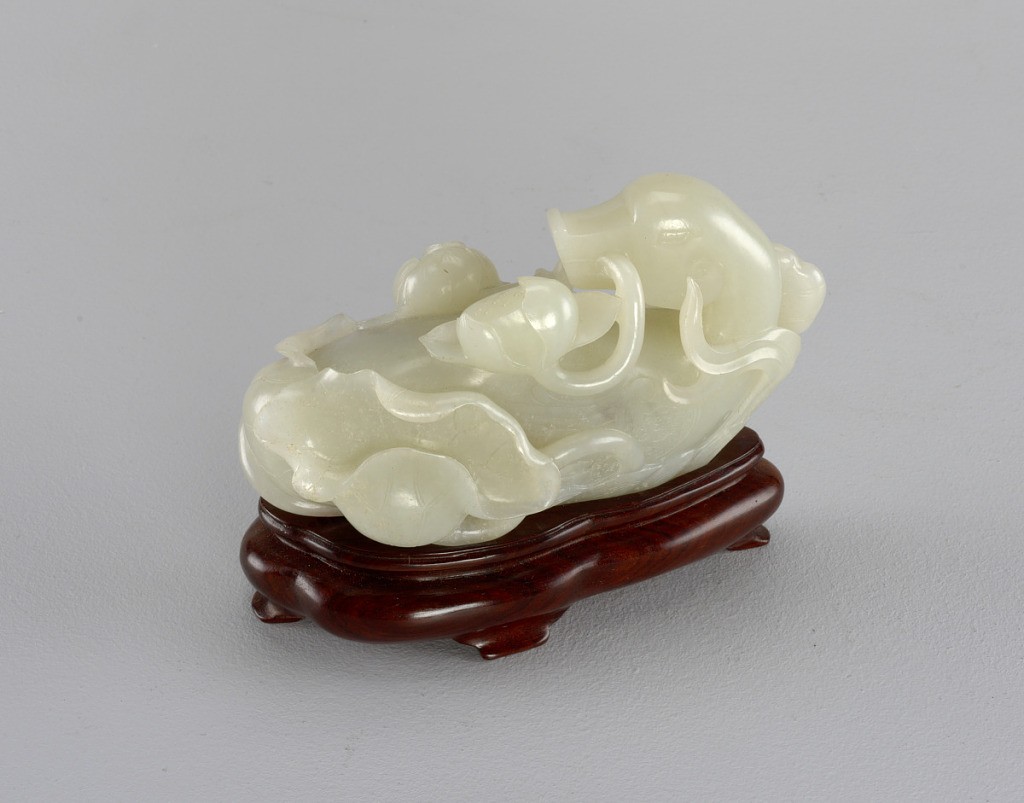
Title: Sculpture on stand
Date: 1736–1795
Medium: Carved nephrite, carved rosewood
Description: Green-white nephrite carving of a duck with head turned back on shoulder and holding floral stem in bill; lotus carvings around duck and waves beneath him. Stand has four feet.